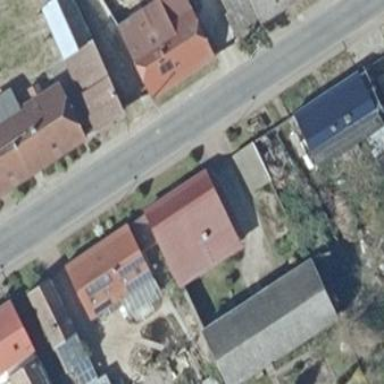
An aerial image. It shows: Simple and straightforward house.